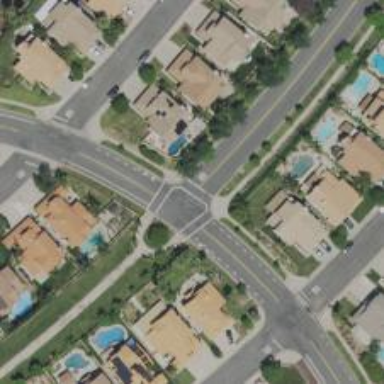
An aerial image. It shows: Marked road crossing.